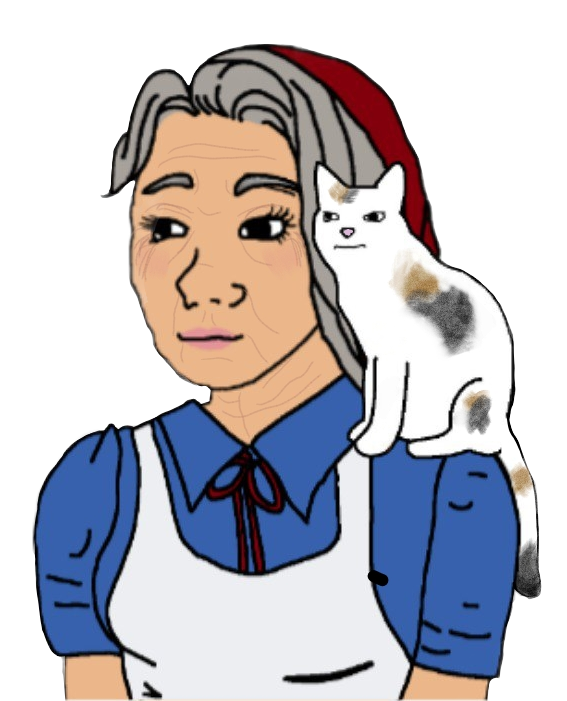
Label: 5_Trad_Wife